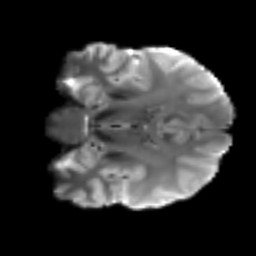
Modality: T2w
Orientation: coronal
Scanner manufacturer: siemens
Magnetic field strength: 3 T
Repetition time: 3.6 s
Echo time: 0.092 s